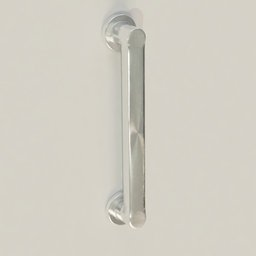
Label: appliances